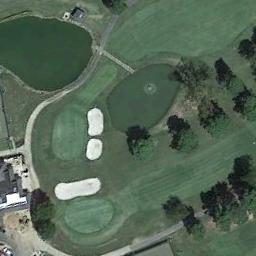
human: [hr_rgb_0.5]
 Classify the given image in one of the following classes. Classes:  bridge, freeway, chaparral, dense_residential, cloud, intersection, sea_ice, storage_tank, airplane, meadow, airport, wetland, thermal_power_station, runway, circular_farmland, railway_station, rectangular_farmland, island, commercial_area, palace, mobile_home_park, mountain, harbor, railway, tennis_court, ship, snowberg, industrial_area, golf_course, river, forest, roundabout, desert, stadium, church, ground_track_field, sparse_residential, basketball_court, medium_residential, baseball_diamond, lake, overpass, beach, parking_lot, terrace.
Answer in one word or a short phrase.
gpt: golf_course